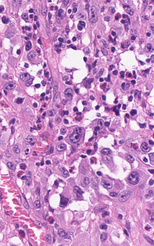
Tumor epithelial tissue: yes
Tumor-associated stroma tissue: yes
Normal tissue: no